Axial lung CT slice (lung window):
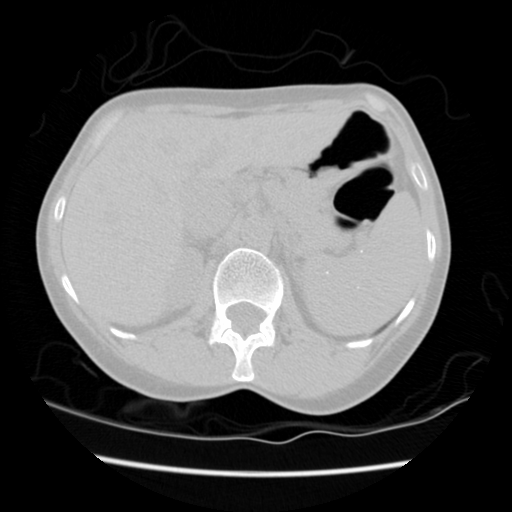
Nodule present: no